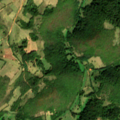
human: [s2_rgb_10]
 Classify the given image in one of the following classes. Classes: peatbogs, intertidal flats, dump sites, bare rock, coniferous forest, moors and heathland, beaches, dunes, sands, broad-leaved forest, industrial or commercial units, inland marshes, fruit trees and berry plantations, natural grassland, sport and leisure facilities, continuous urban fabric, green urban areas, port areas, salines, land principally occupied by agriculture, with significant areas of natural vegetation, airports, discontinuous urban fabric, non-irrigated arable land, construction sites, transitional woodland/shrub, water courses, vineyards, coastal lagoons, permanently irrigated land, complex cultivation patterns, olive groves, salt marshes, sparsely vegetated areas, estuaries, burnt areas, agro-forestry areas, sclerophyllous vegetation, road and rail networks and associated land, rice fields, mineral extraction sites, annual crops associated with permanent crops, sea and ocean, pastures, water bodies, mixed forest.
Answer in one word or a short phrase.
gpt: land principally occupied by agriculture, with significant areas of natural vegetation, broad-leaved forest, natural grassland